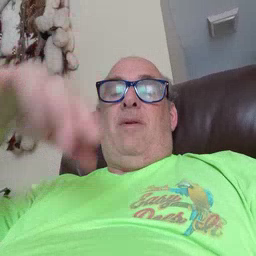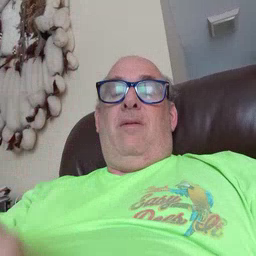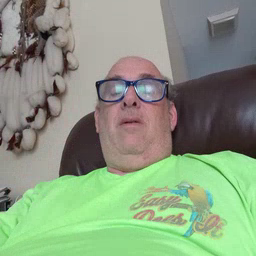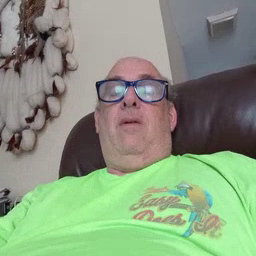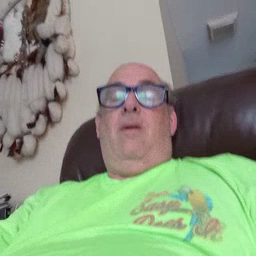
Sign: lamp